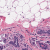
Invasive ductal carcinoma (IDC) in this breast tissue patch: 0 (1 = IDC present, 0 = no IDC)